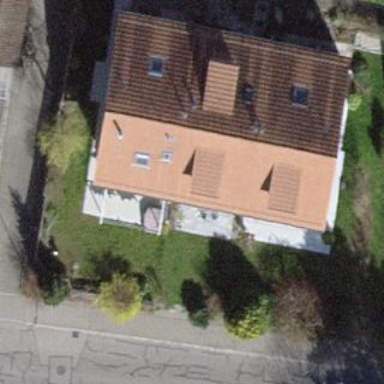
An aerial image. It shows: Building with tile roof.